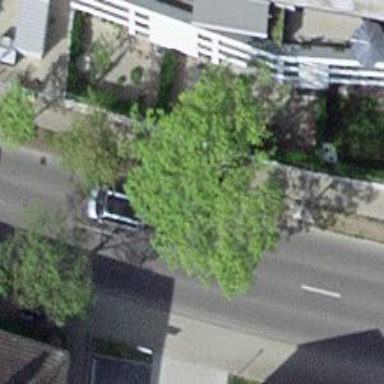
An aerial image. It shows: Alleyway designated as service road.